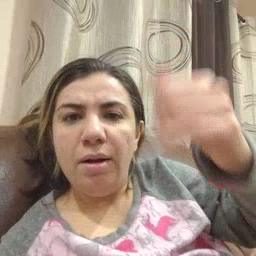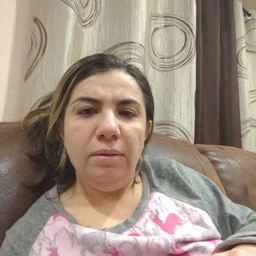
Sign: callonphone